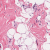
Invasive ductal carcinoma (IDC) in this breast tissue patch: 0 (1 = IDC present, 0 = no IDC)